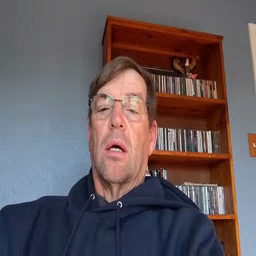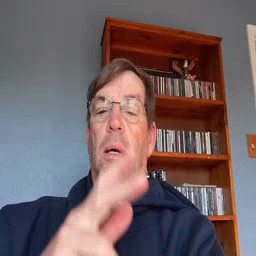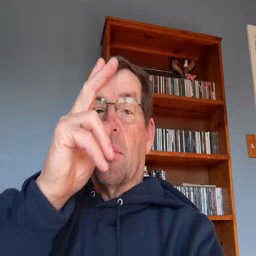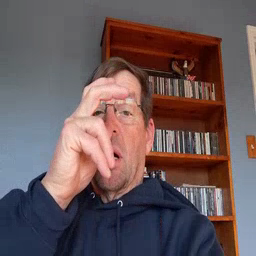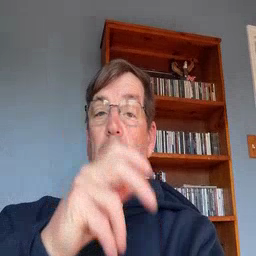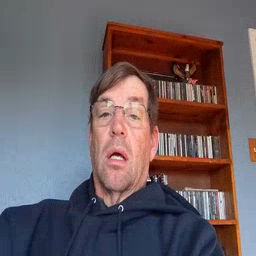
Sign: bug